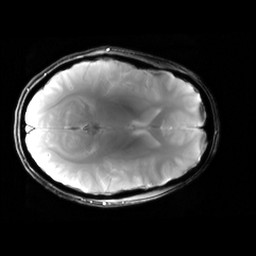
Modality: T2starw
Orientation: axial
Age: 23
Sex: female
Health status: healthy
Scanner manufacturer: siemens
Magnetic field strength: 3 T
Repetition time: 0.7 s
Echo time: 0.02 s